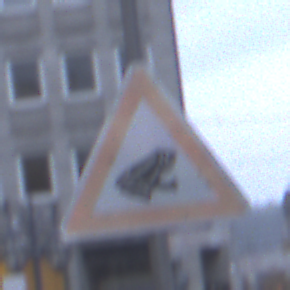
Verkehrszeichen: AmphibienwanderungLinks
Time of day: SunriseSunset
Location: Outdoor (Urban)
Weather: PartlyCloudy
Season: NotSpecified
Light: Natural